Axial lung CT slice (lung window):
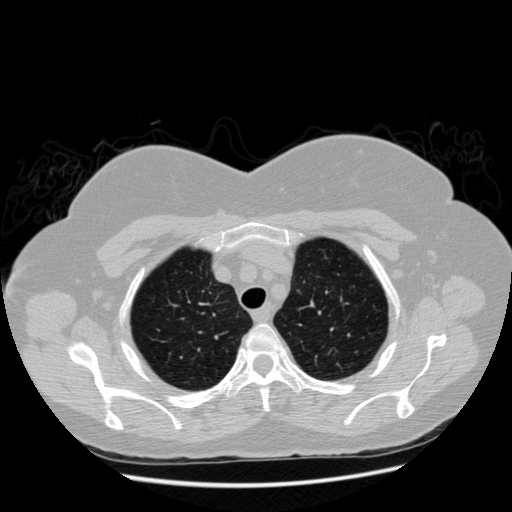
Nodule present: no